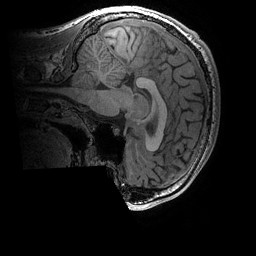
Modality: T1w
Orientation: sagittal
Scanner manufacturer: ge
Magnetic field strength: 3 T
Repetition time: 0.008156 s
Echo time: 0.00318 s